Interaction volume radius: 5 \u00c5
Interaction volume height: 10 \u00c5
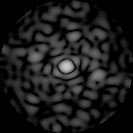
Disorder parameter: 0.8441